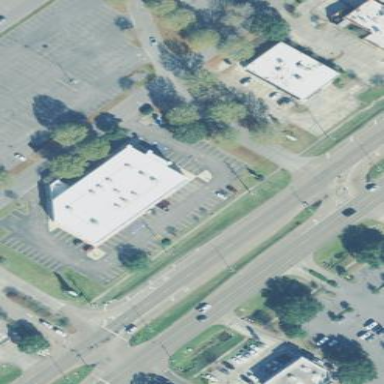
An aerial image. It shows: Commercial building.